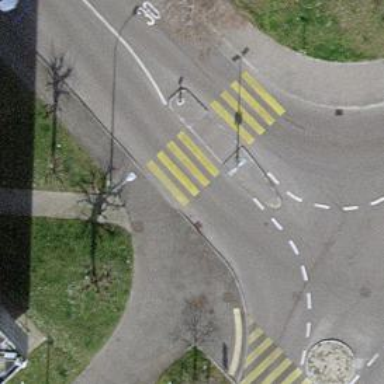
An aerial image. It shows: Marked zebra crossing with island in the middle.